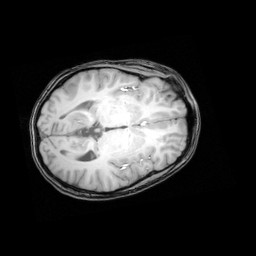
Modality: T1w
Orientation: axial
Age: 19
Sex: female
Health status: healthy
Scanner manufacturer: philips
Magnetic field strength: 3 T
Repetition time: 0.012 s
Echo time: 0.0037 s